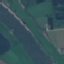
Land use / land cover class: River